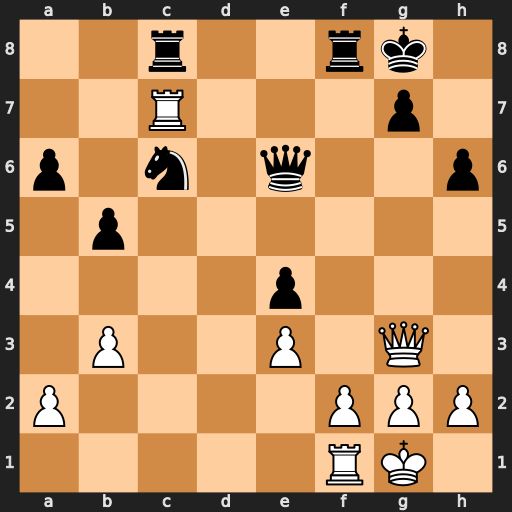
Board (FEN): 2r2rk1/2R3p1/p1n1q2p/1p6/4p3/1P2P1Q1/P4PPP/5RK1
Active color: w
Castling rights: -
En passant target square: -
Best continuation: Qxg7#